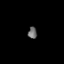
Tissue: lung
Cell type: Endothelial cells
Senescence score: 0.5541
Nuclear area (px): 101
Mean DAPI intensity: 107.248